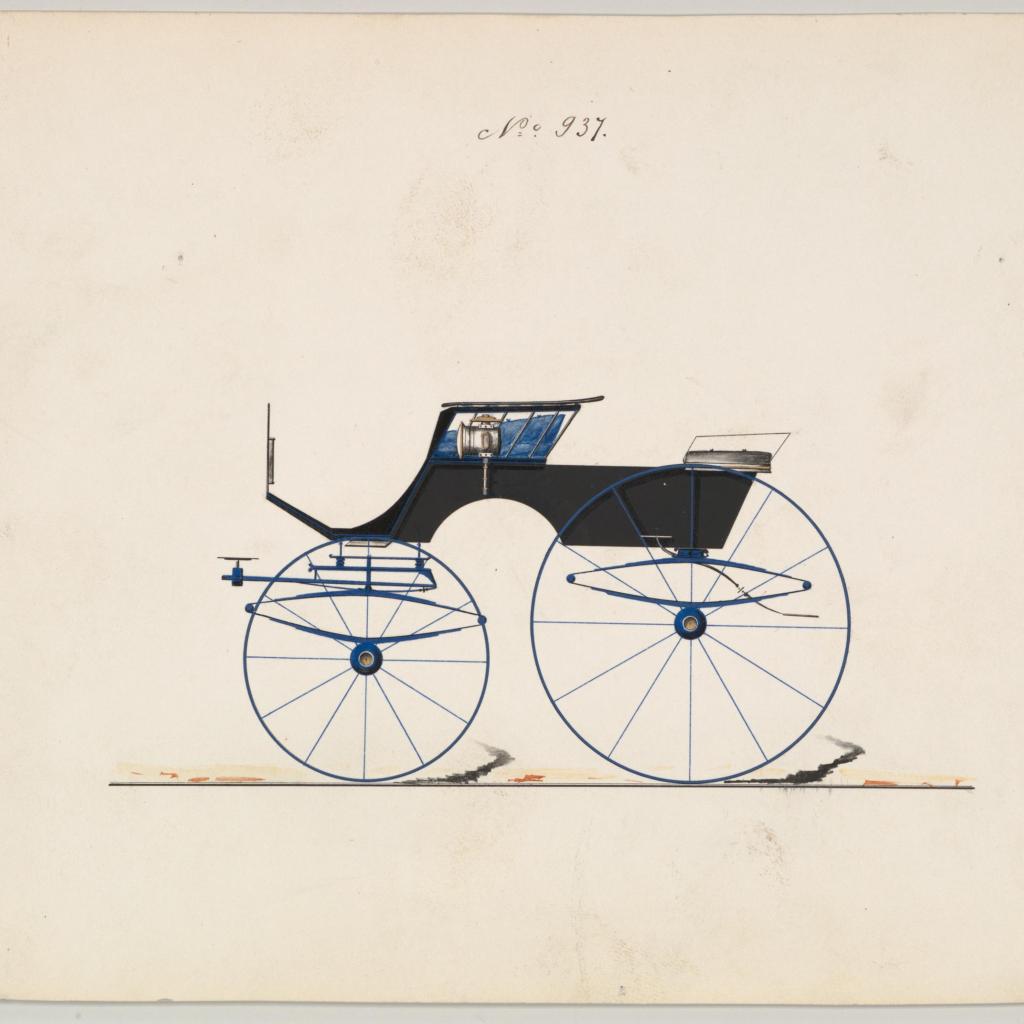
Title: Design for 4 seat Phaeton, no top, no. 937
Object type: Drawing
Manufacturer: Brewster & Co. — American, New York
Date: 1850–70
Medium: Pen and black ink, watercolor and gouache with gum arabic
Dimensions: sheet: 6 3/16 x 8 1/2 in. (15.7 x 21.6 cm)
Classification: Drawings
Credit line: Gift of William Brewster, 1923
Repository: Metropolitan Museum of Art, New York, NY